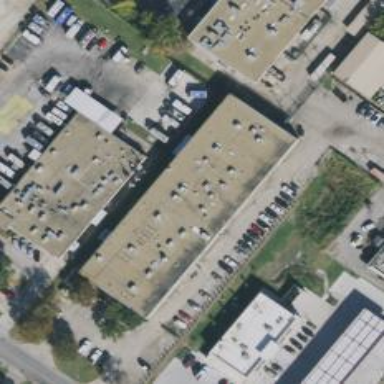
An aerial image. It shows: Commercial building.